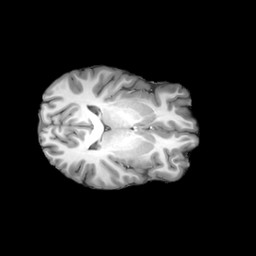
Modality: T1w
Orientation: axial